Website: lowes
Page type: billing-address
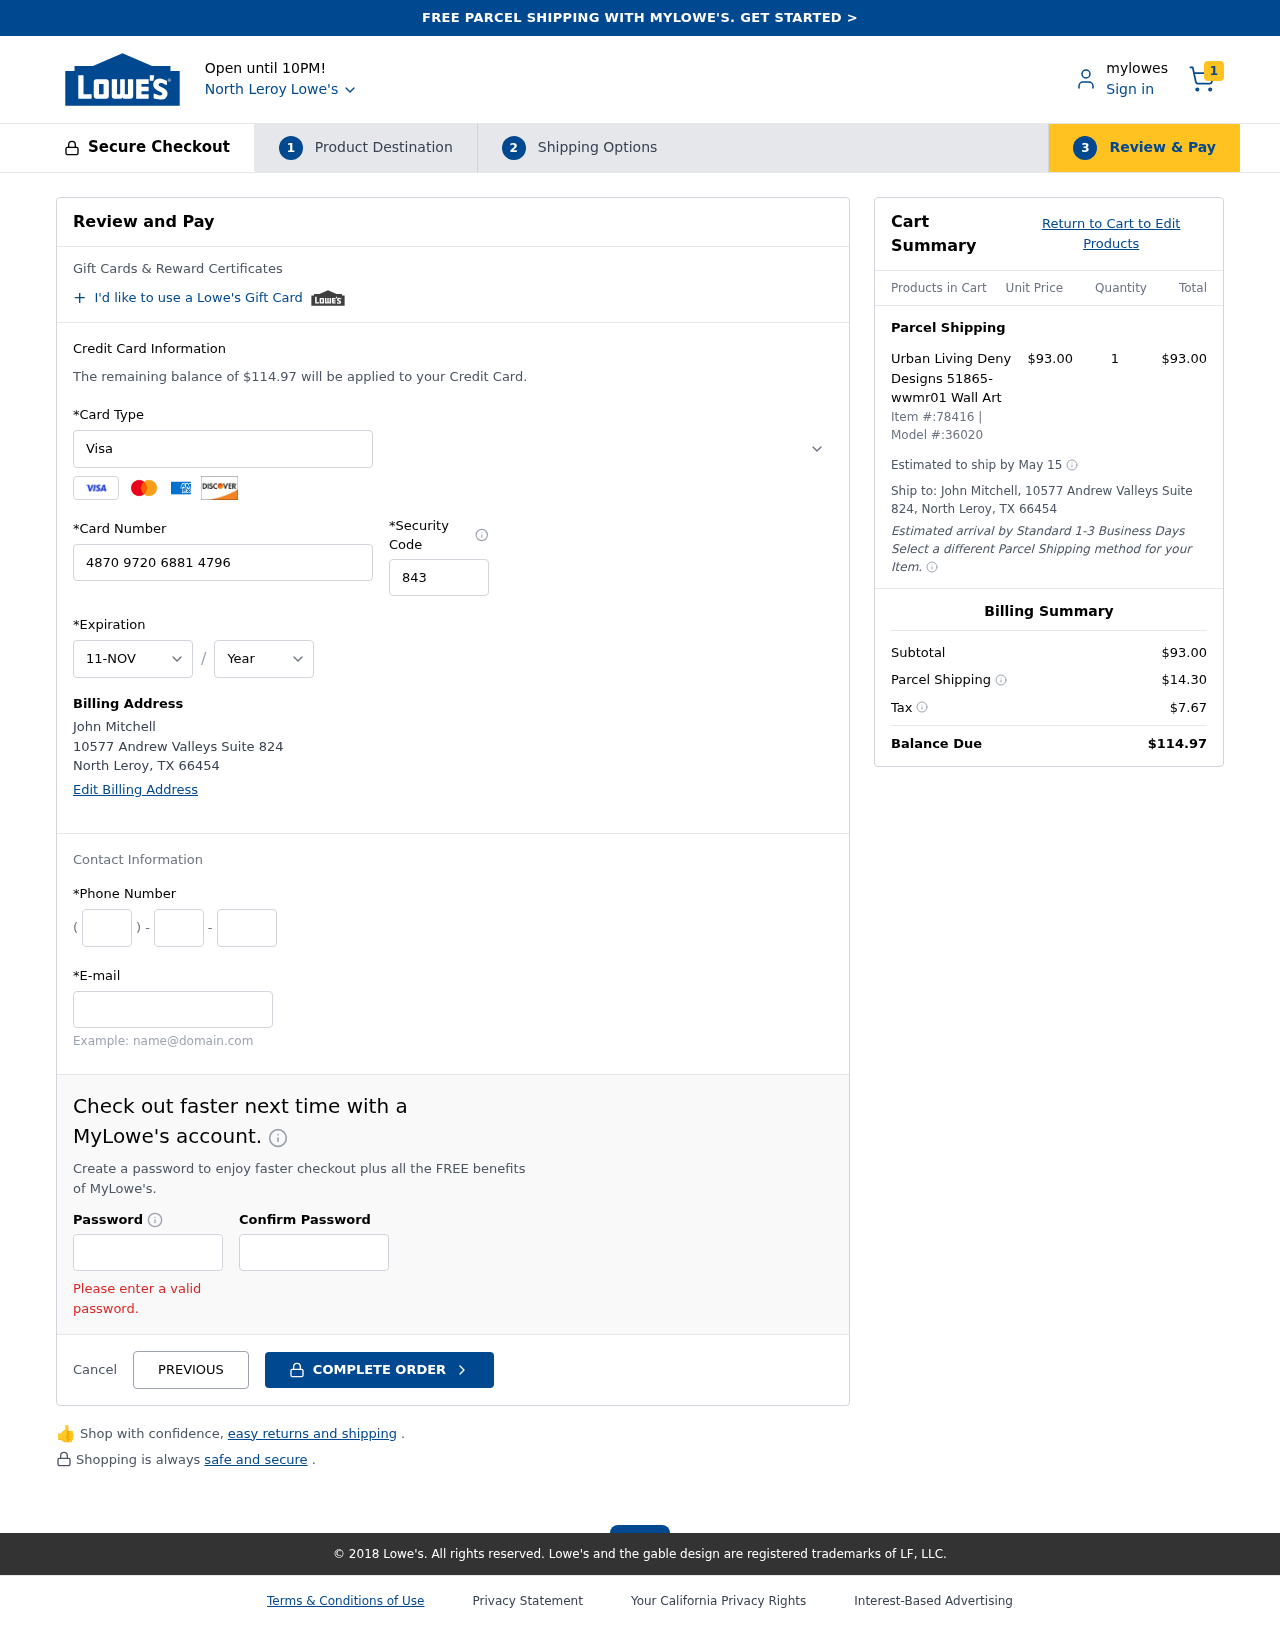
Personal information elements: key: PII_CARD_CVV
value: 843
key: PII_CARD_EXPIRY_MONTH
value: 11
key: PII_CARD_EXPIRY_YEAR
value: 29
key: PII_CARD_NUMBER
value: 4870 9720 6881 4796
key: PII_CARD_TYPE
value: Visa
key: PII_CITY
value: North Leroy
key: PII_CITY_STATE_ZIP
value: North Leroy, TX 66454
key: PII_EMAIL
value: johnmitchell@hotmail.com
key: PII_FULLNAME
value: John Mitchell
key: PII_PHONE_AREA
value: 327
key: PII_PHONE_PREFIX
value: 813
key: PII_PHONE_SUFFIX
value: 3676
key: PII_STREET
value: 10577 Andrew Valleys Suite 824
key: PII_FULLNAME2
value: John Mitchell
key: PII_STATE_ABBR
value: TX
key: PII_POSTCODE
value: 66454
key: PII_POSTCODE_FULL
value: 66454
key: PII_CITY_STATE
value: North Leroy, TX
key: PII_POSTCODE_NUMERIC
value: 66454
Product elements: key: PRODUCT1_NAME
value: Urban Living Deny Designs 51865-wwmr01 Wall Art
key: PRODUCT1_PRICE
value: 93
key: PRODUCT1_QUANTITY
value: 1
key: PRODUCT_ITEM_NUMBER
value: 78416
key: PRODUCT_MODEL_NUMBER
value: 36020
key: PRODUCT1_LINE_TOTAL
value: $93.00
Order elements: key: ORDER_NUM_ITEMS
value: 1
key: ORDER_TOTAL
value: $114.97
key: ORDER_SHIPPING_DATE
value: May 15
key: ORDER_SUBTOTAL
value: $93.00
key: ORDER_SHIPPING_COST
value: $14.30
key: ORDER_TAX
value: $7.67